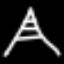
Label: The Eiffel Tower